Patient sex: F
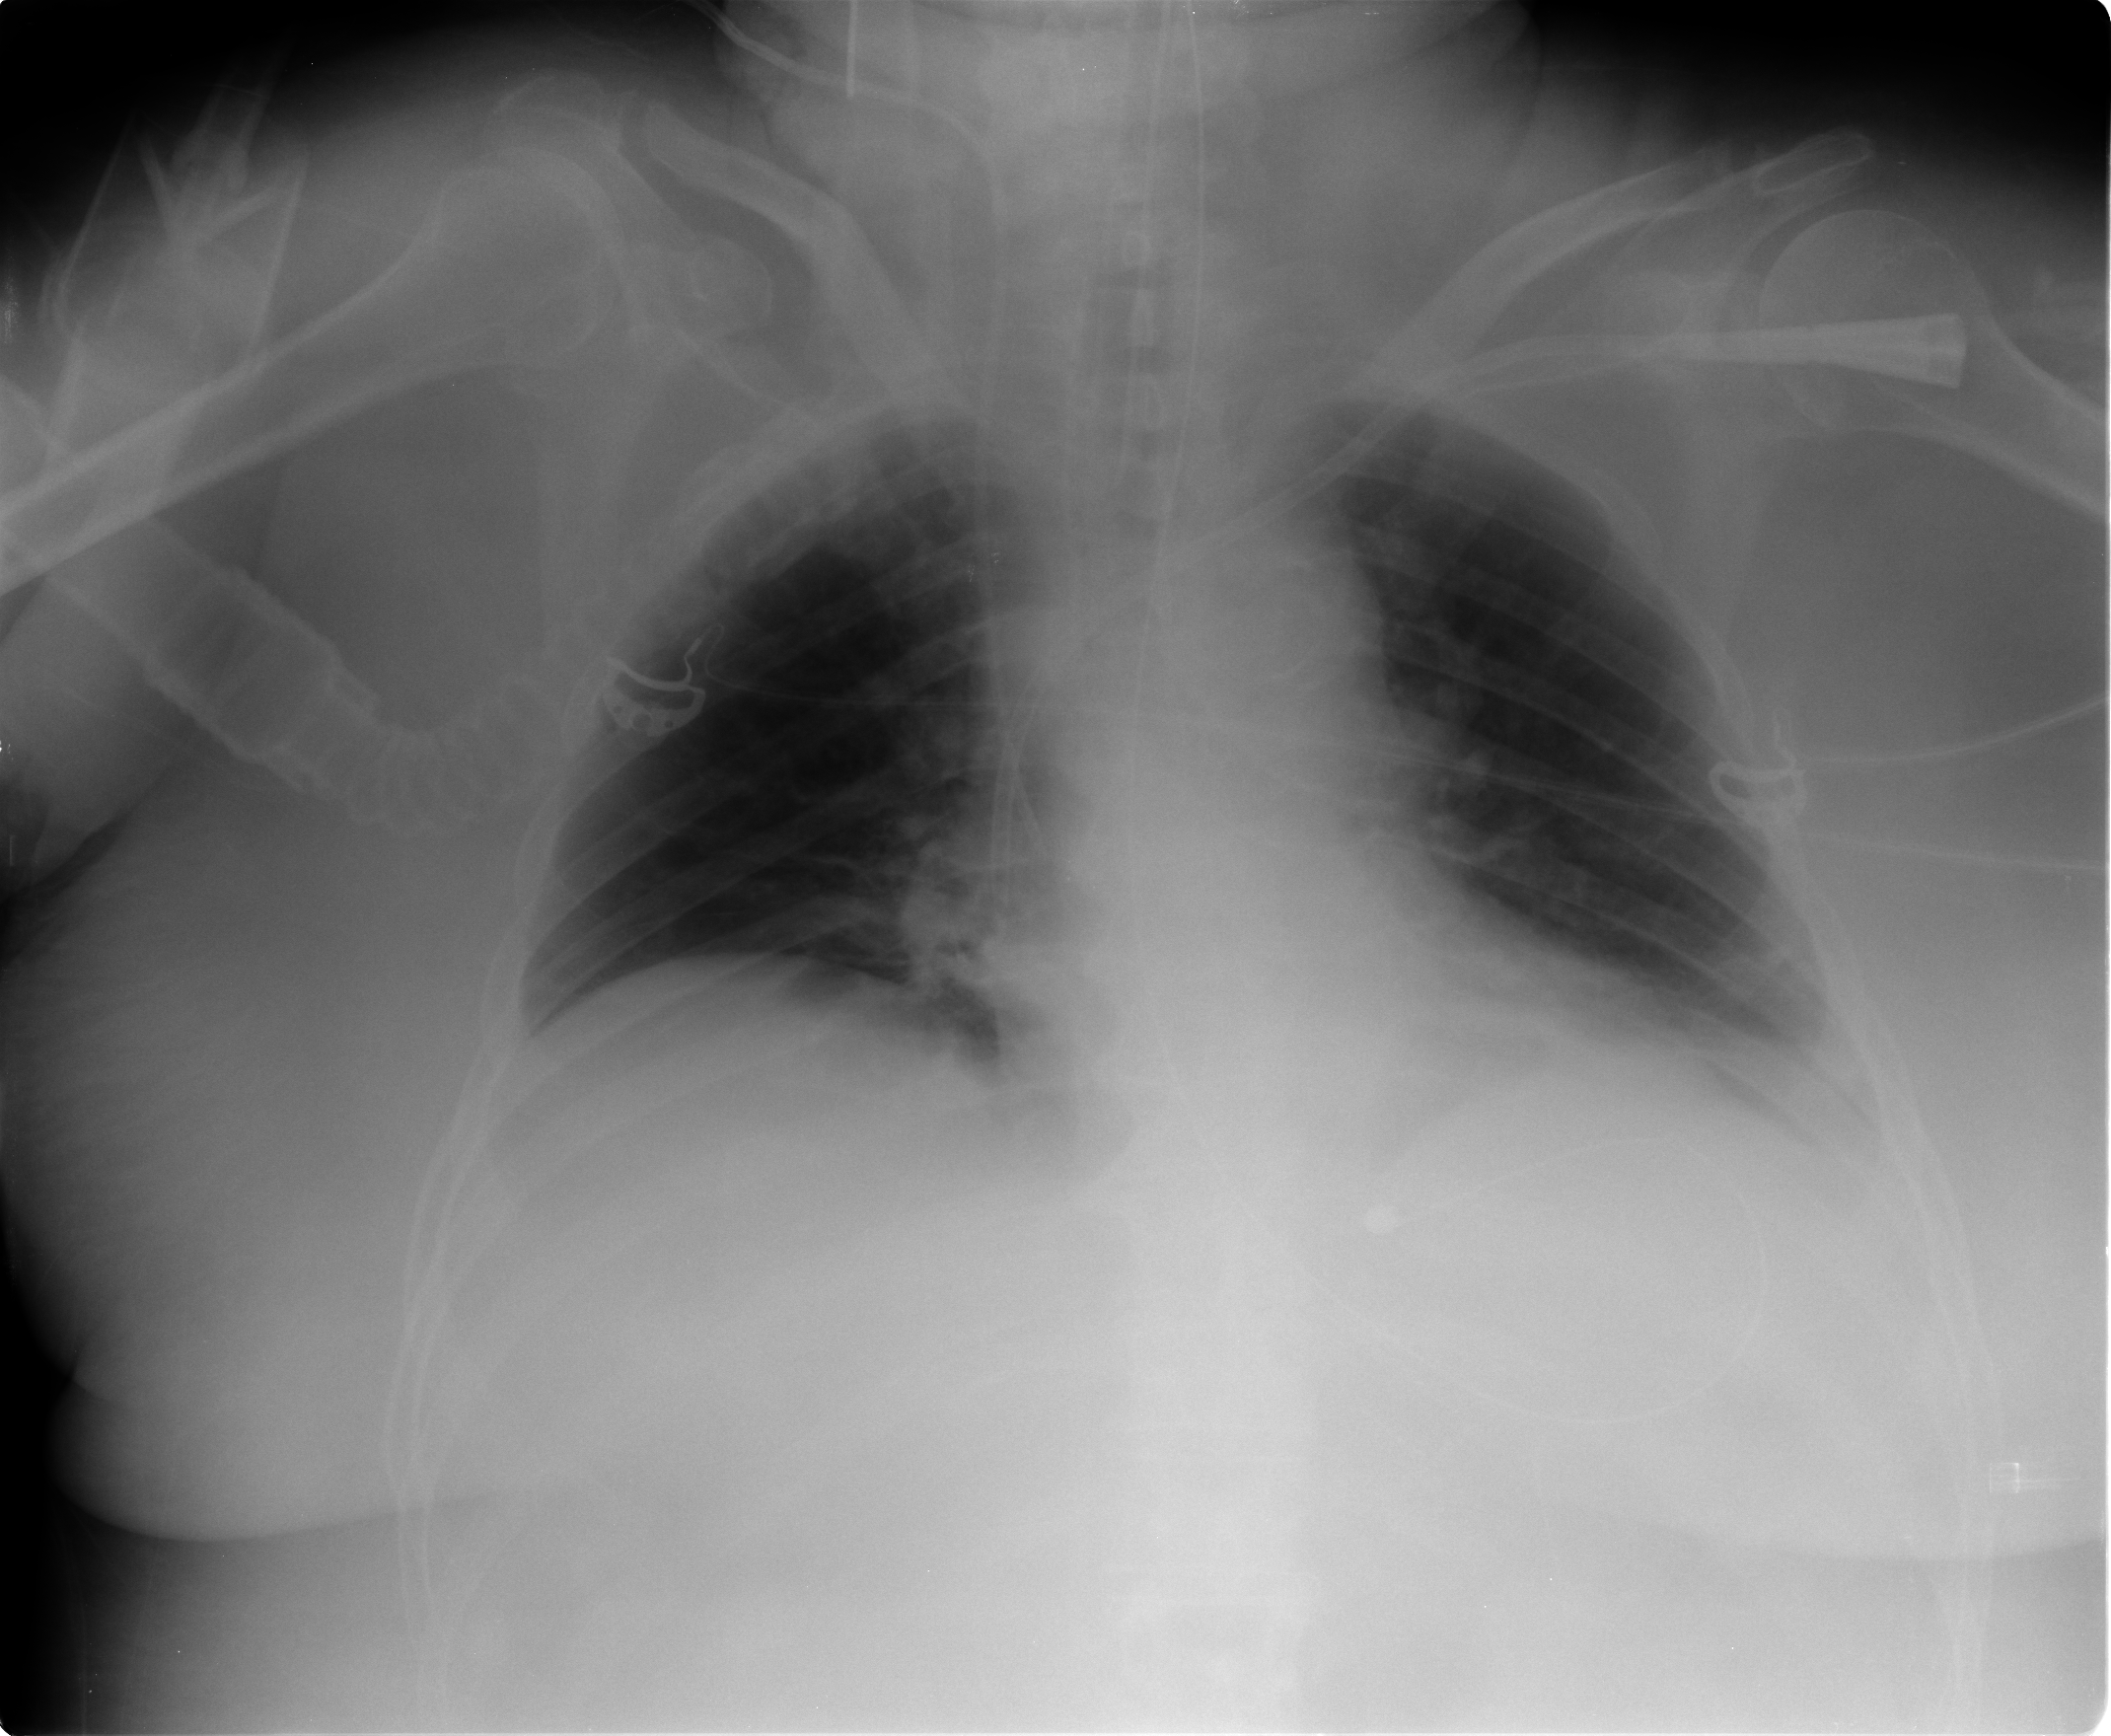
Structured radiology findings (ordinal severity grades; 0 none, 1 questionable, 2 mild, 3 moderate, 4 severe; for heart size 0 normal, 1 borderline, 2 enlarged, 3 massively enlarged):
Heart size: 0
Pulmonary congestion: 0
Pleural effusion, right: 0
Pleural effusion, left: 0
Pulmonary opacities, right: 0
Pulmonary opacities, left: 0
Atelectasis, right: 1
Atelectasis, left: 1